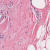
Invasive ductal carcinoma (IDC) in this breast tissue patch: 0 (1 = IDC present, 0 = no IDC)